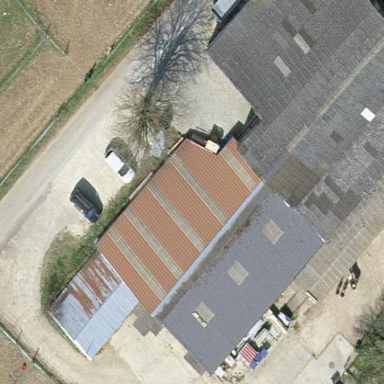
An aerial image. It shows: Farm auxiliary building with saltbox-shaped roof.